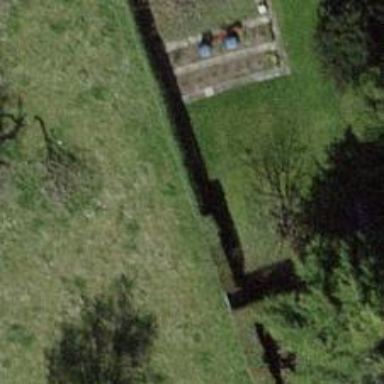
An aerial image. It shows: Hedge barrier.